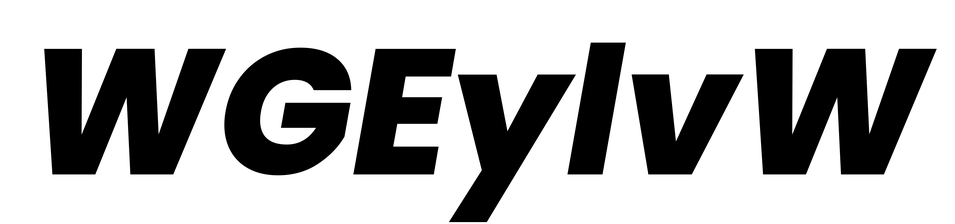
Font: Poppins-ExtraBoldItalic